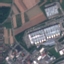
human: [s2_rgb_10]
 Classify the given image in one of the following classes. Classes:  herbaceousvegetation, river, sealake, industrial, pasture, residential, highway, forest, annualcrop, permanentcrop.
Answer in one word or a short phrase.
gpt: Industrial